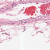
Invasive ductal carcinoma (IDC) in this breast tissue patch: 0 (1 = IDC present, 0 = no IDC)